Field crop: maize
Growth stage: 2
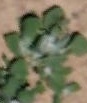
Species: chenopodium